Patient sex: F
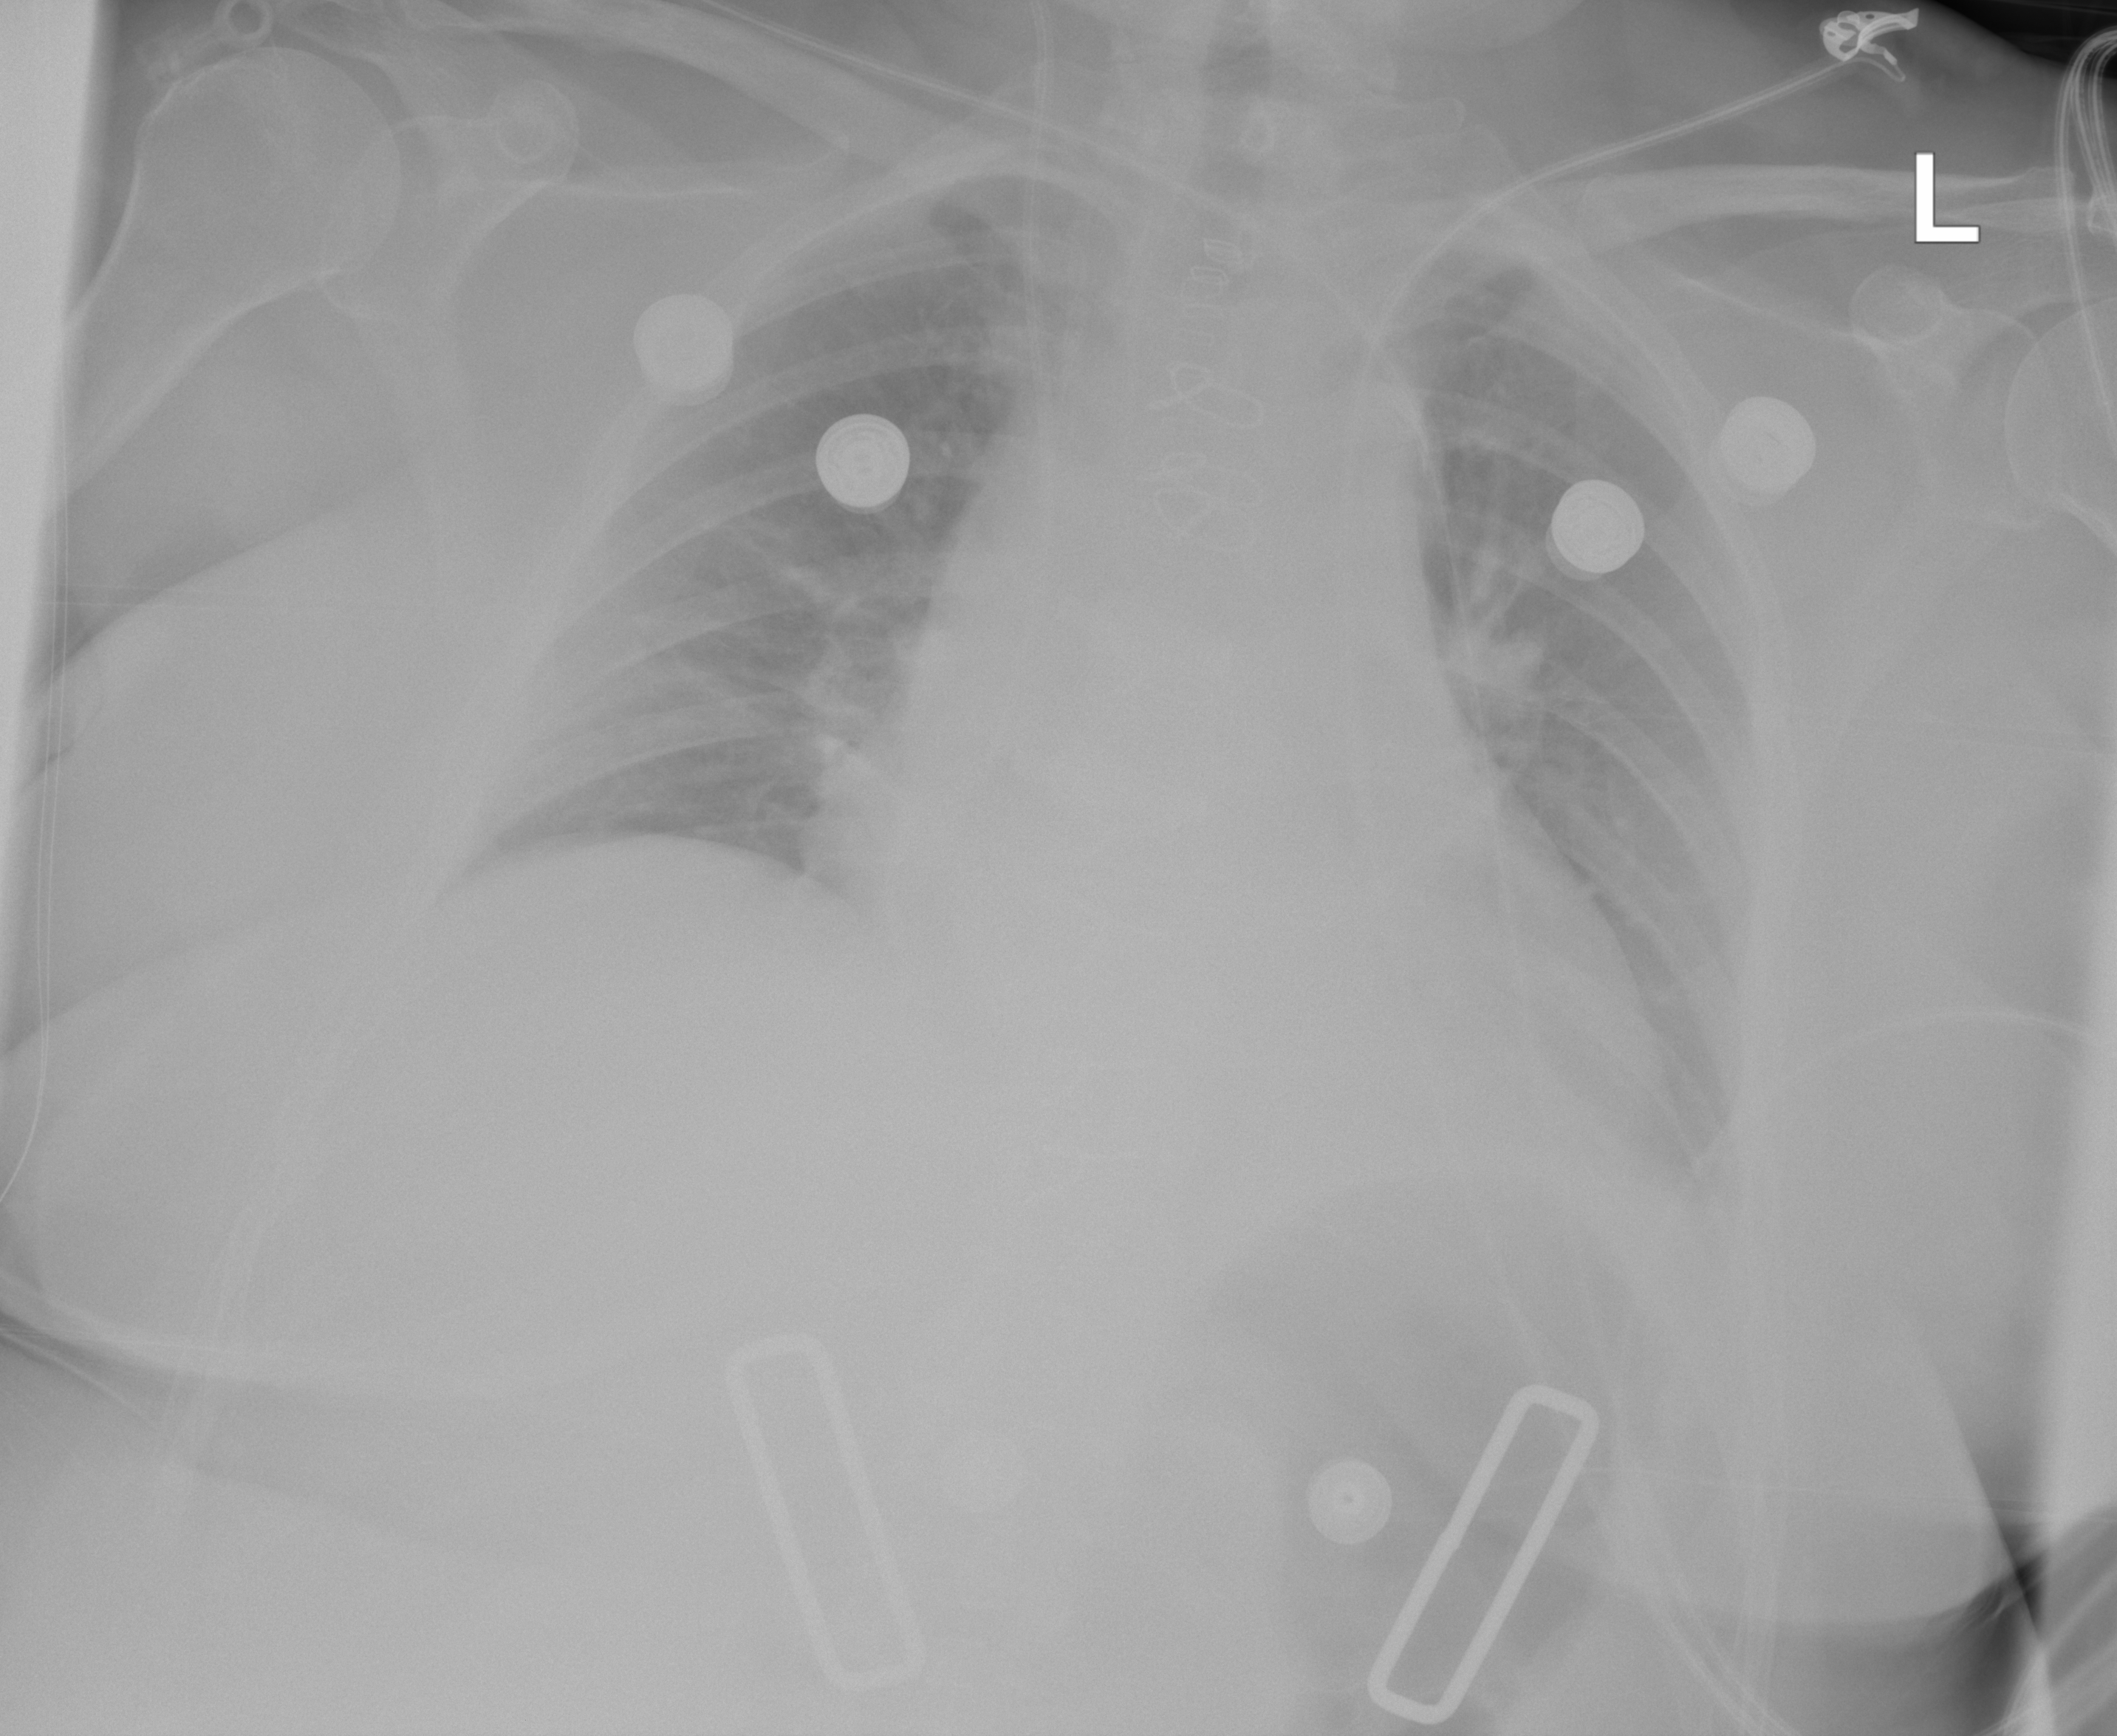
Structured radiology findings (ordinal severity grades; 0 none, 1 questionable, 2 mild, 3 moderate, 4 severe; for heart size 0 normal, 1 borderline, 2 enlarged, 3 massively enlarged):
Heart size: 2
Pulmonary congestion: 2
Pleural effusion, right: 0
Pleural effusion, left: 2
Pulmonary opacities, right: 0
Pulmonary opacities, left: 0
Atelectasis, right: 0
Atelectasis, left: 2